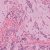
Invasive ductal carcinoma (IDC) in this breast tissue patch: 1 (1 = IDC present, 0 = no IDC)